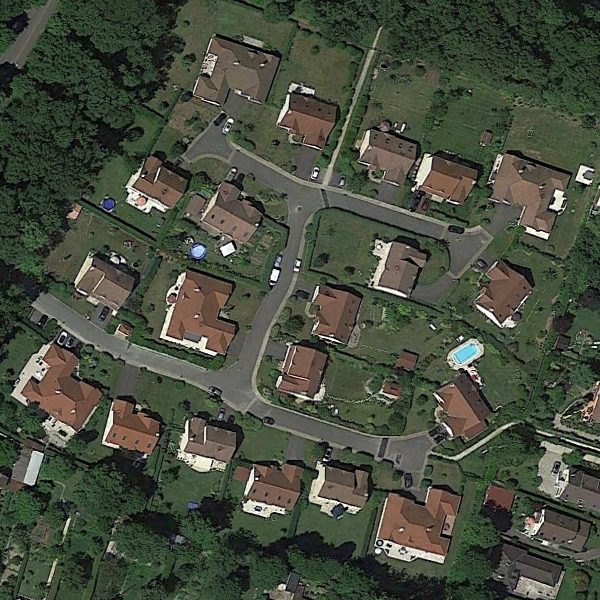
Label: MediumResidential